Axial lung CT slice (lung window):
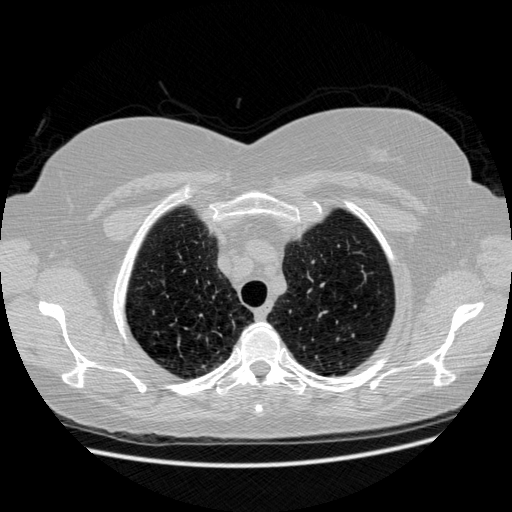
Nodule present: no